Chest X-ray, PA view. Patient: 65 years old, sex M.
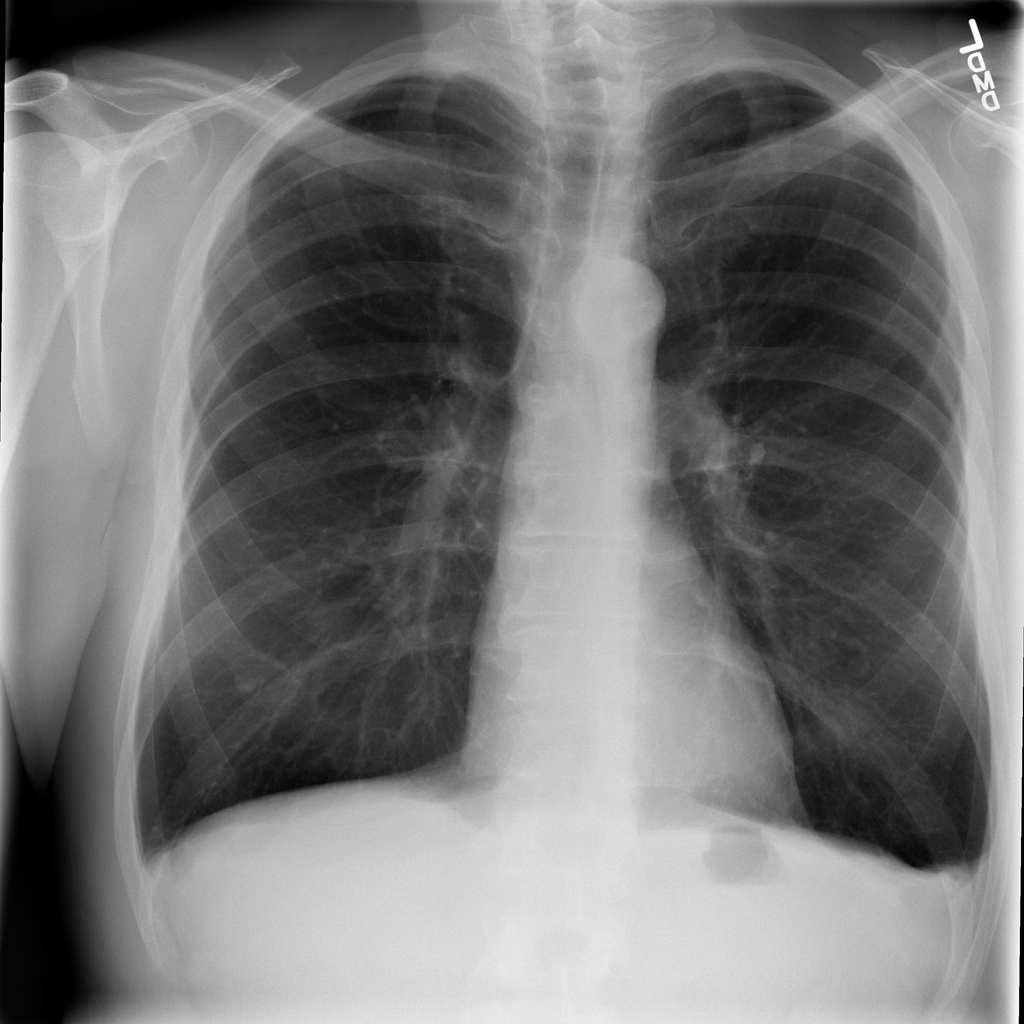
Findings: No Finding